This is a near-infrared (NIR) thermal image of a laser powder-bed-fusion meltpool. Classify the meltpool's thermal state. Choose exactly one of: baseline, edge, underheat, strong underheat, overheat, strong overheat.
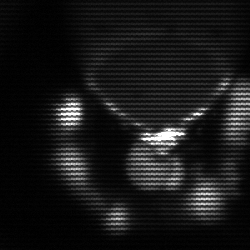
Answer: edge